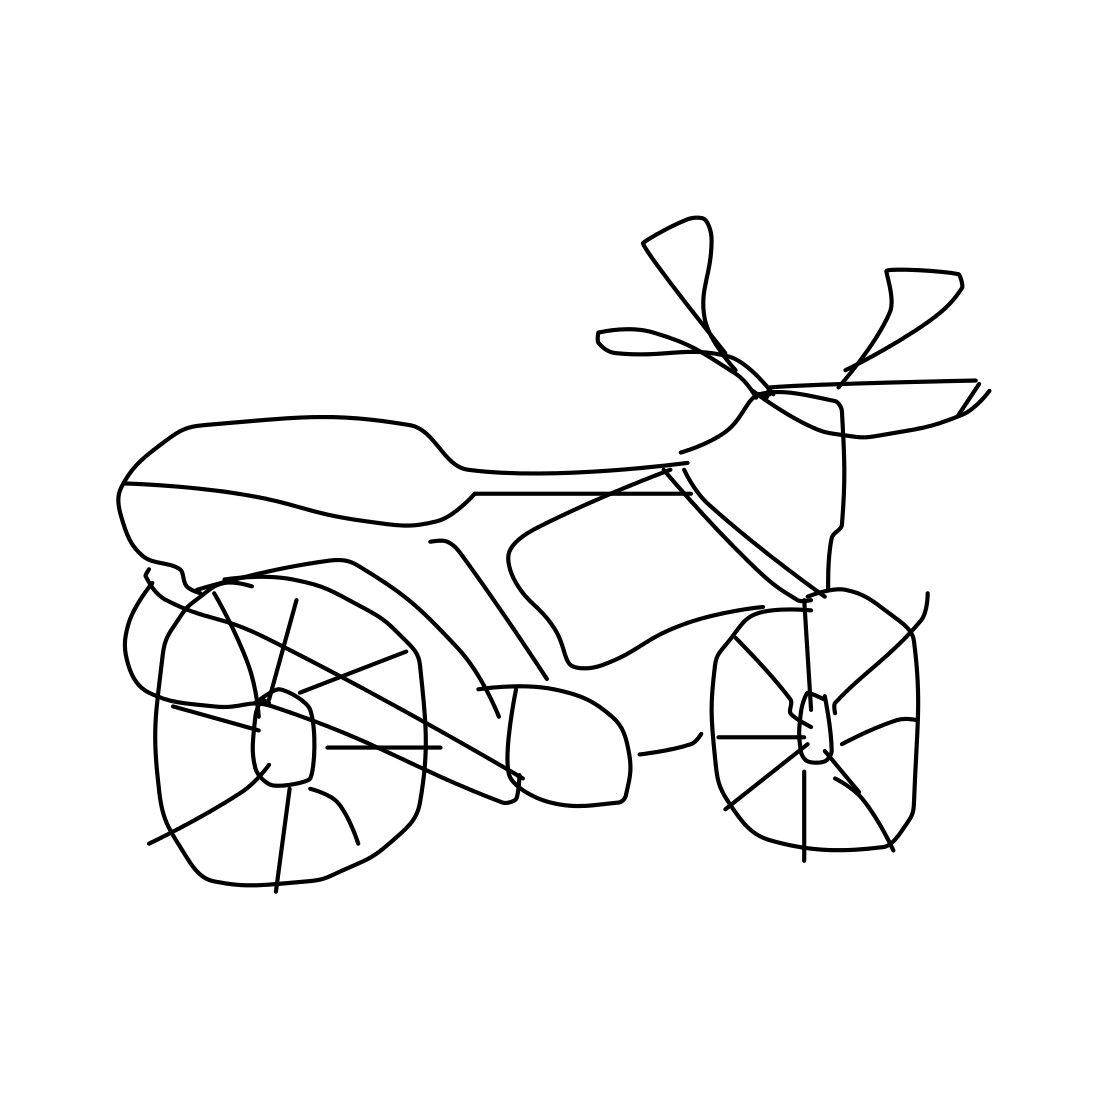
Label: motorbike